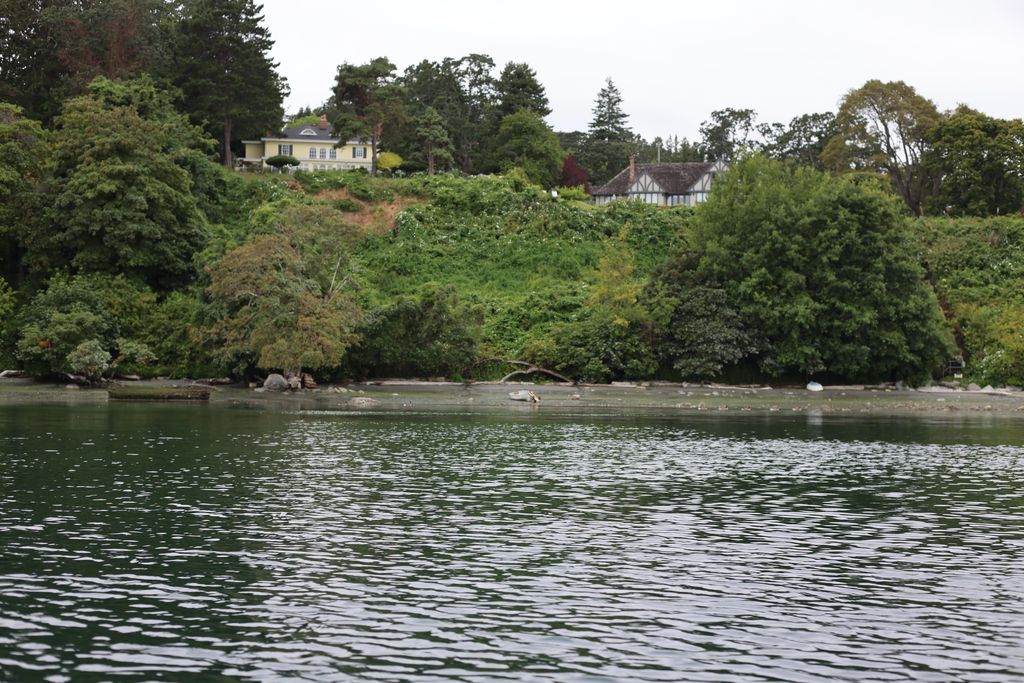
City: victoria